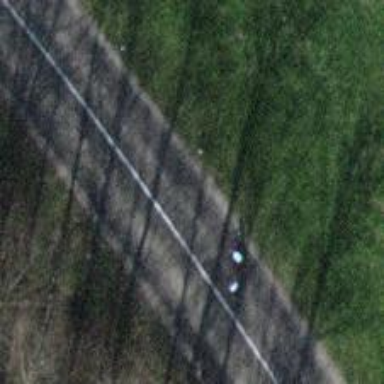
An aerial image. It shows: Tertiary road with asphalt surface.